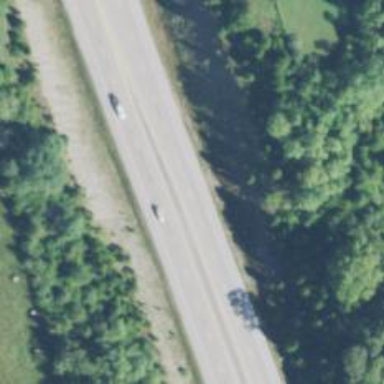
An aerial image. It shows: Trunk highway.